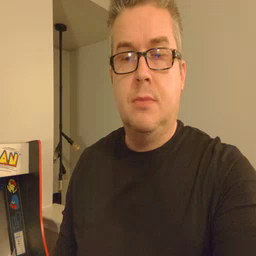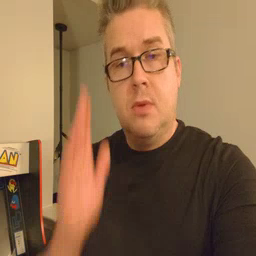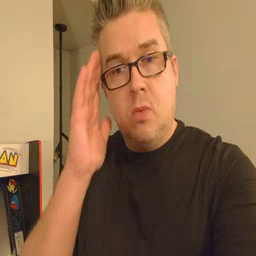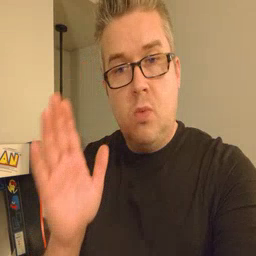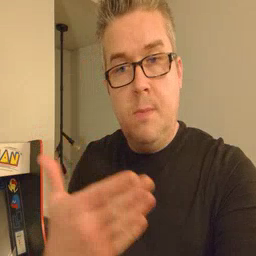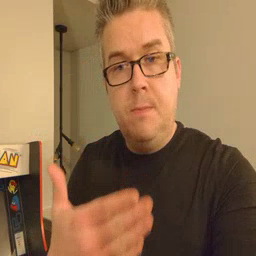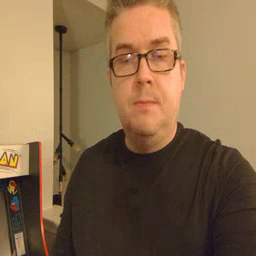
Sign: bedroom